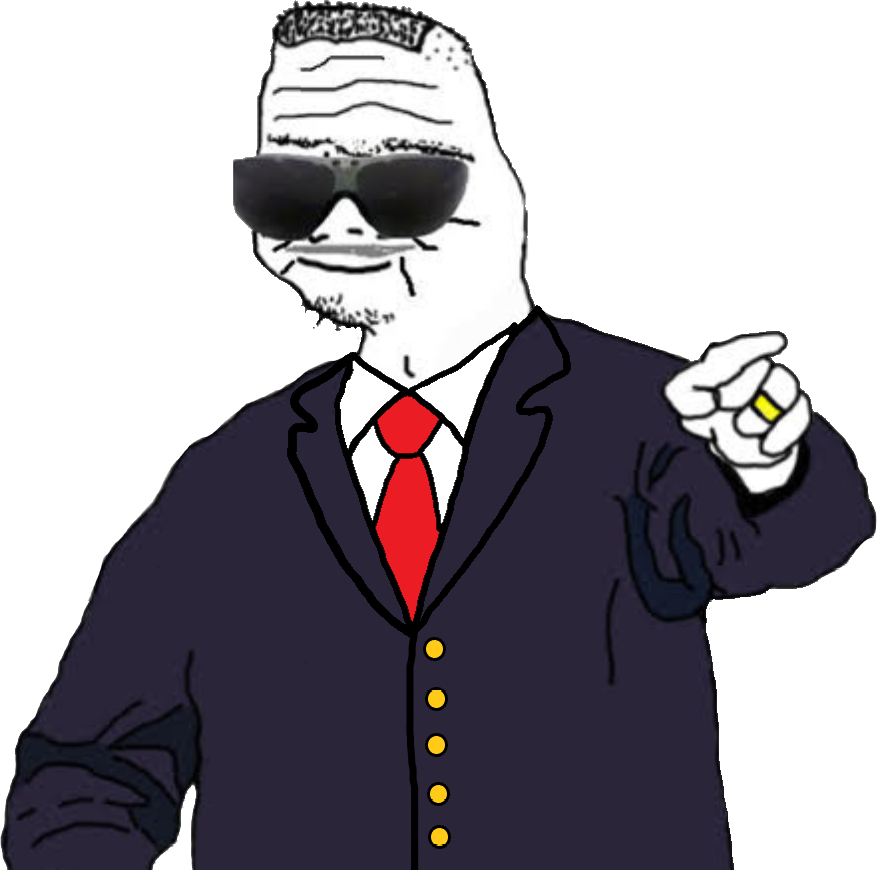
Label: 5_Boomer